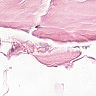
Metastatic tissue present: no